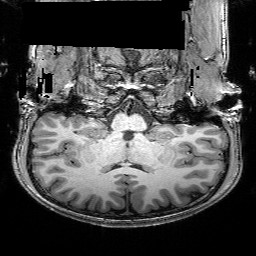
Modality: T1w
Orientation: sagittal
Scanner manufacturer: siemens
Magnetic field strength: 3 T
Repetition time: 2.25 s
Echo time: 0.00418 s